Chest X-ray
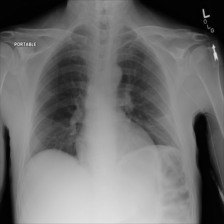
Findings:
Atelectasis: negative
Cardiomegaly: negative
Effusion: negative
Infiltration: negative
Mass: negative
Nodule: negative
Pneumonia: negative
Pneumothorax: negative
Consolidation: negative
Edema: negative
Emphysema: negative
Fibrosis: negative
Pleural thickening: negative
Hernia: negative